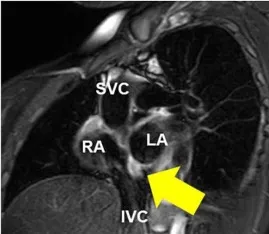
Thoracic computed tomography (CT) and MRI (T1 and T2-weighted) images. (C) Cardiac MRI (T2-weighted image) reveals a high-intensity nodule on the interatrial septum, suggesting a cystic lesion with fluid components. RA, right atrium; RV, right ventricle; LA, left atrium; LV, left ventricle; SVC, superior vena cava; IVC, inferior vena cava.
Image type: radiology (mri)